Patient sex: M
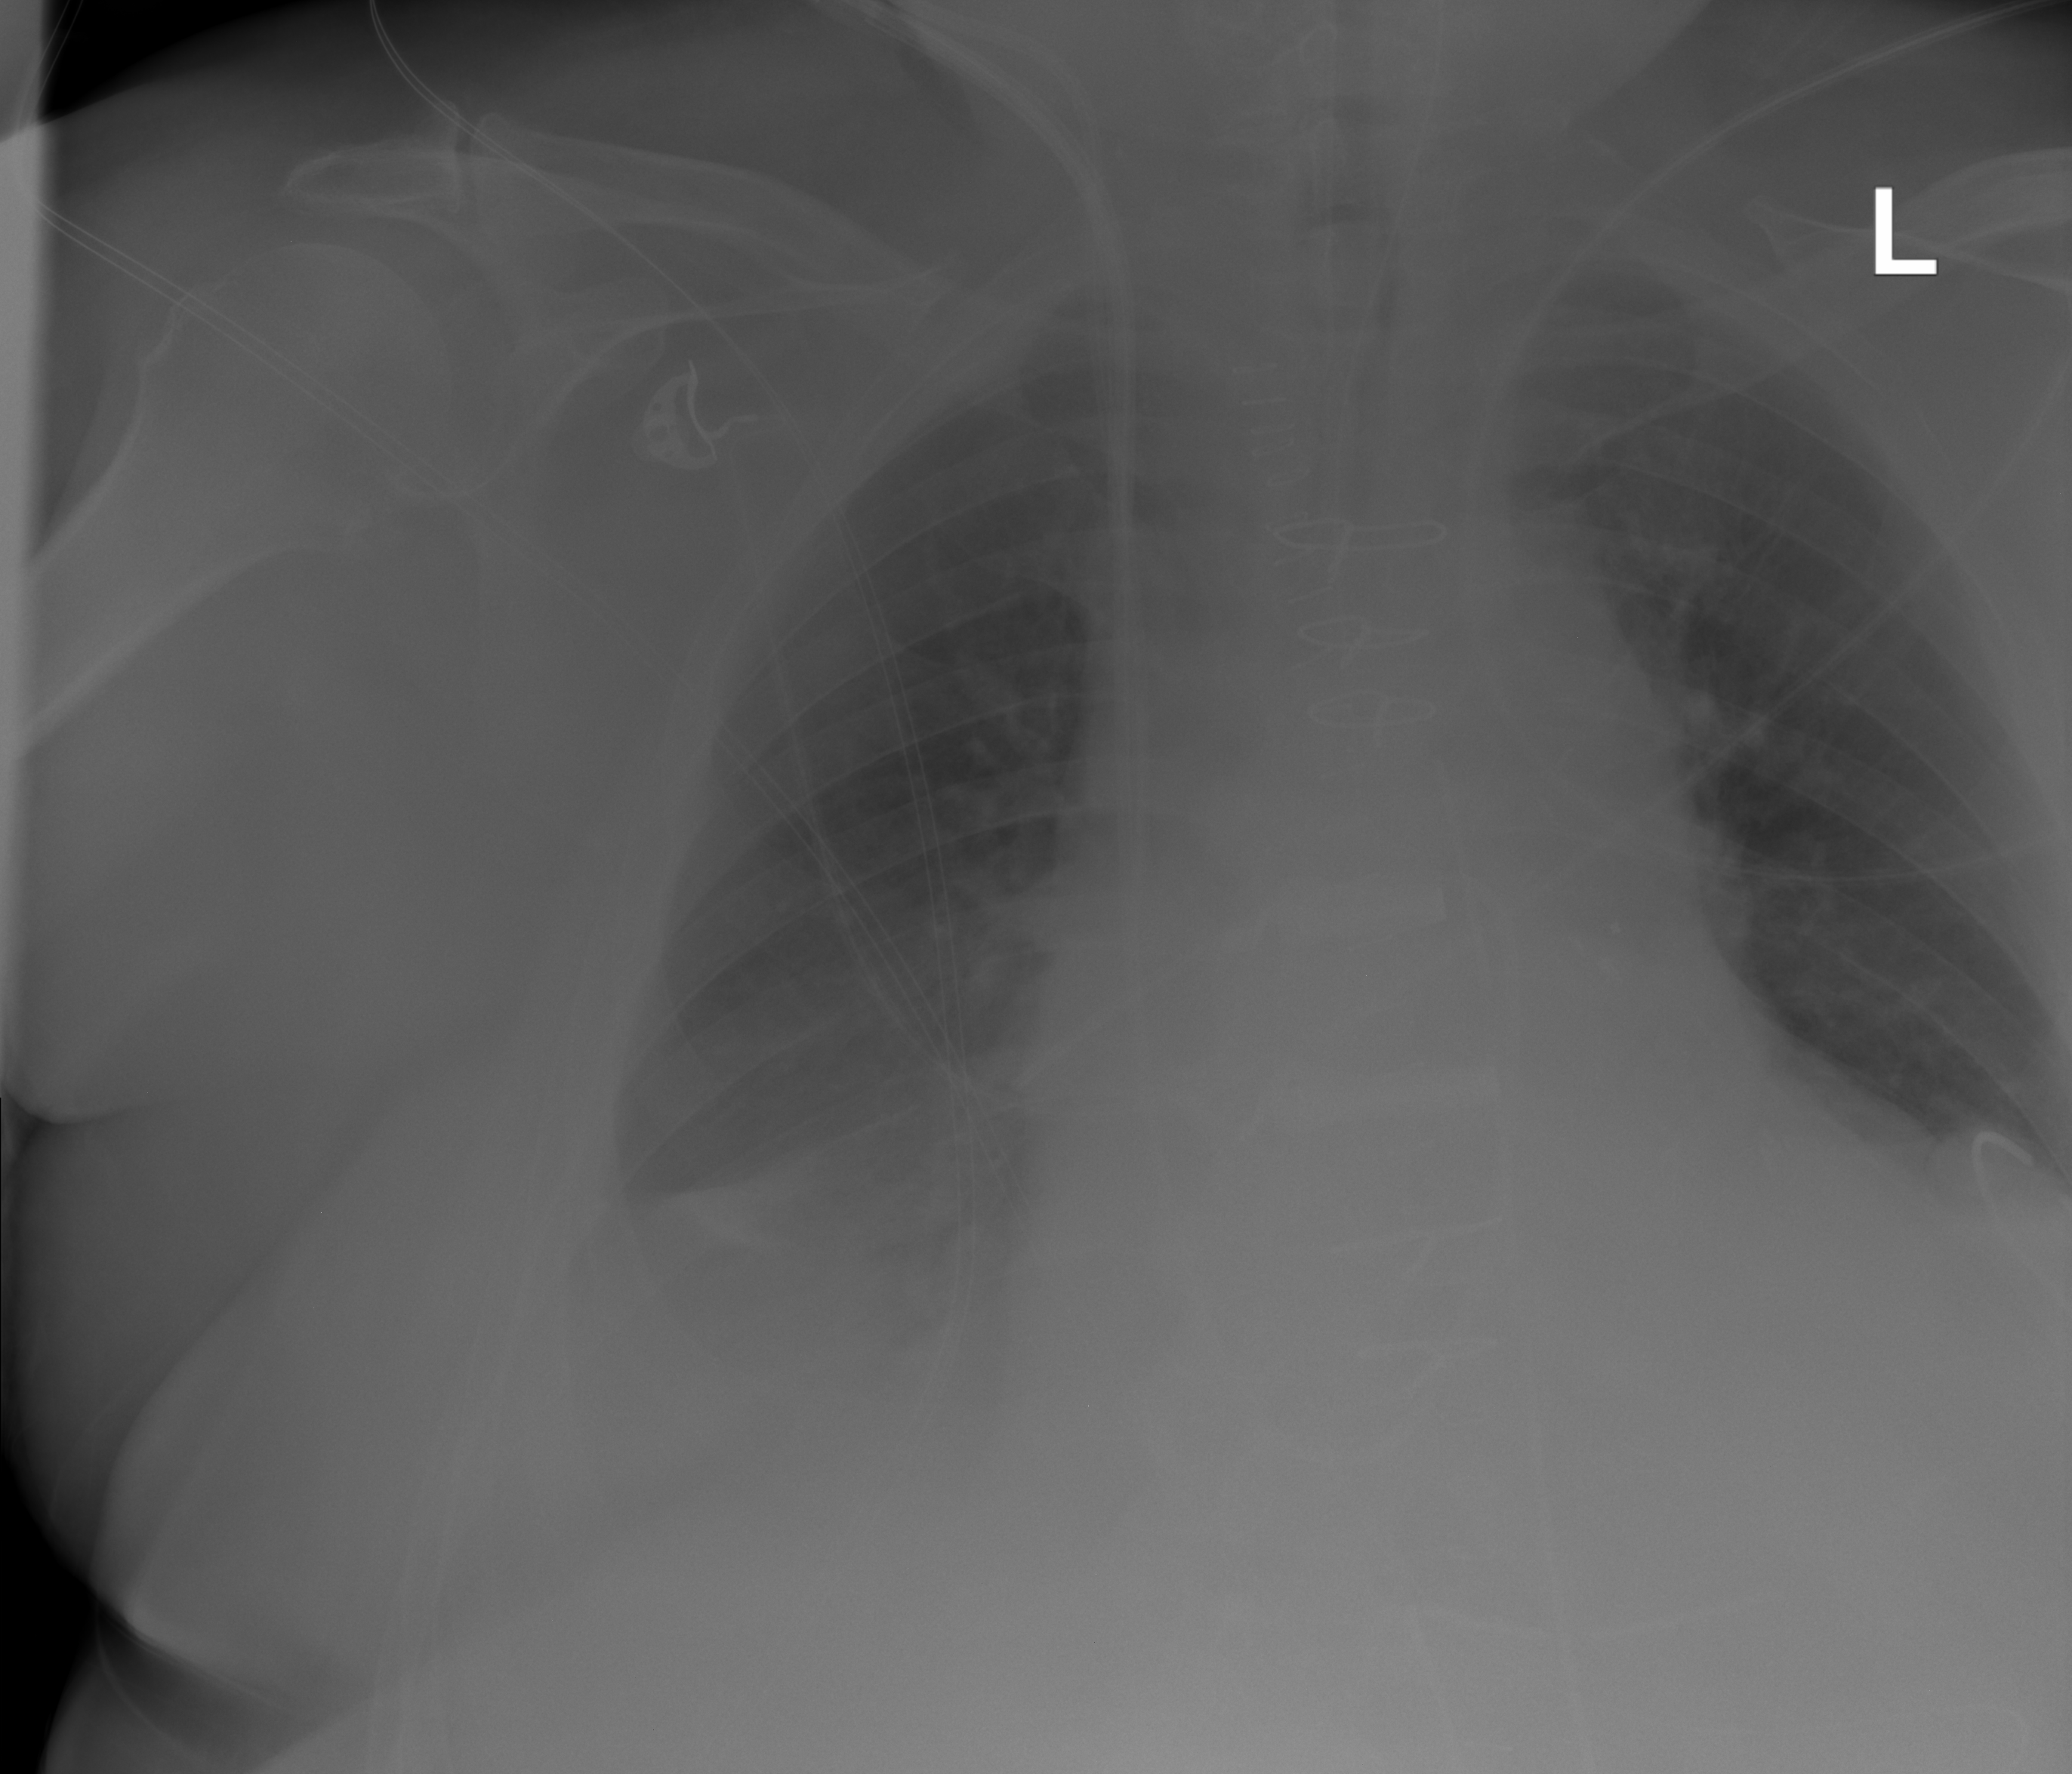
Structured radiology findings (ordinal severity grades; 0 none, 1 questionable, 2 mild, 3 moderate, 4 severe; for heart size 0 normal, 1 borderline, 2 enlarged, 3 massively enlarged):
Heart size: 2
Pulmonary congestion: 2
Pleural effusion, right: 3
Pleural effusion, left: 0
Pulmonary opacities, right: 0
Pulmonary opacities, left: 0
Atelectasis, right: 2
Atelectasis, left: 0